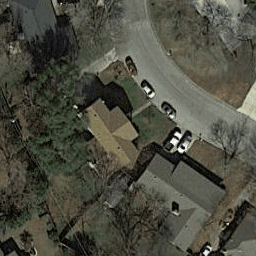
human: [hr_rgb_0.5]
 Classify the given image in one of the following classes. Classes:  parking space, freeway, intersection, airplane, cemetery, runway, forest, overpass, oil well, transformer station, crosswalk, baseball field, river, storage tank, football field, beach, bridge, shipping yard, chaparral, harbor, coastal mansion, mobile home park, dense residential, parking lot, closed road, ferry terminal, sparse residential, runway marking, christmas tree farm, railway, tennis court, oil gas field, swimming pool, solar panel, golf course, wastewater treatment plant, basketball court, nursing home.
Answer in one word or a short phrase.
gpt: sparse residential